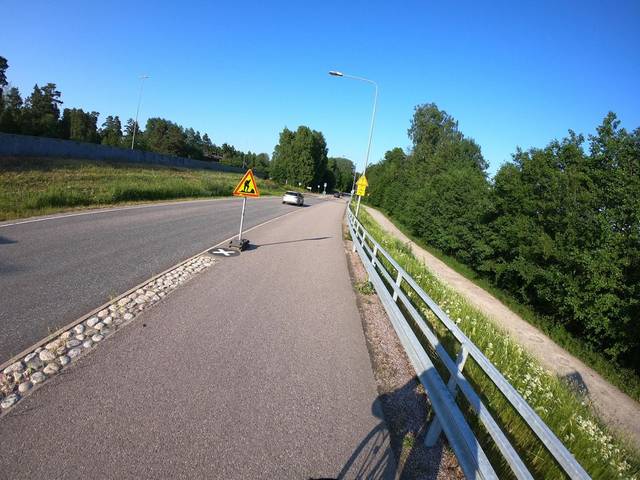
Region: Finland
Coordinates: 60.158, 24.613